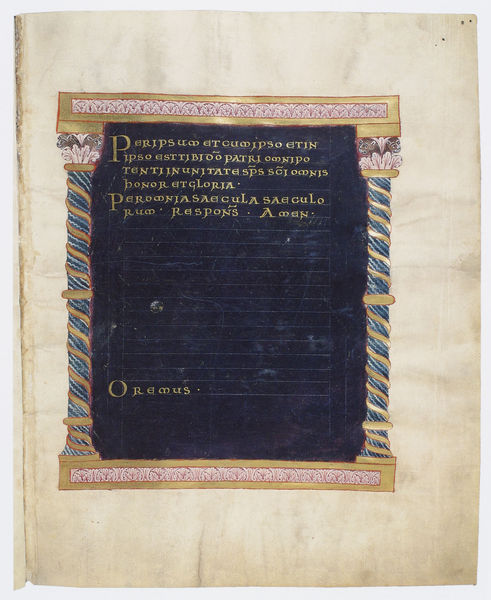
Titel: Göttinger Sakramentar
Institution: Göttingen, Staats- und Universitätsbibliothek
Schlagwörter: blau, grün, schwarz, säulen, rot, alt, sockel, gold, blatt, rosa, schrift, papier, leiste, linien, verzierung, buch, seite, illustration, text, buchstaben, gebet, kapitelle, kapitell, buchseite, flecken, messe, zeilen, basis, miniatur, handschrift, akantus, latein, lateinisch, schwrz, buchmalerei, arkantusblätter, saule, pagina, oremus, goldschrift, lschrift, lateinische buchstaben, oramus